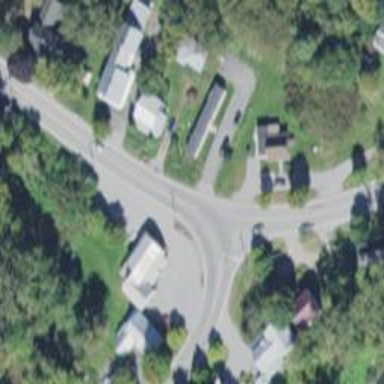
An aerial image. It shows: Road with stop sign.